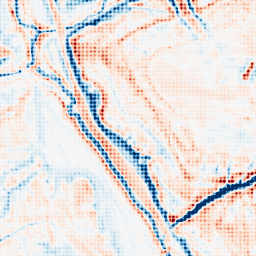
Category: edge_preserving
Decomposition family: bilateral
Decomposition parameters: d: 21
sigma_color: 75
sigma_space: 75
Upsampling method: sinc_blackman
Upsampling parameters: scale: 8
kernel_size: 8
Upsampling scale: 8